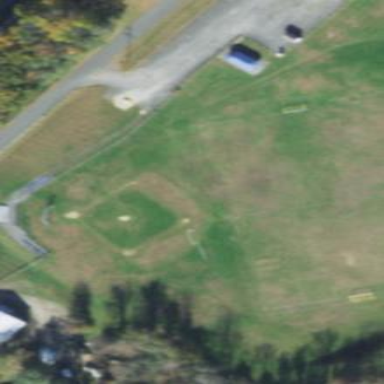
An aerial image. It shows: Baseball pitch for leisure land.